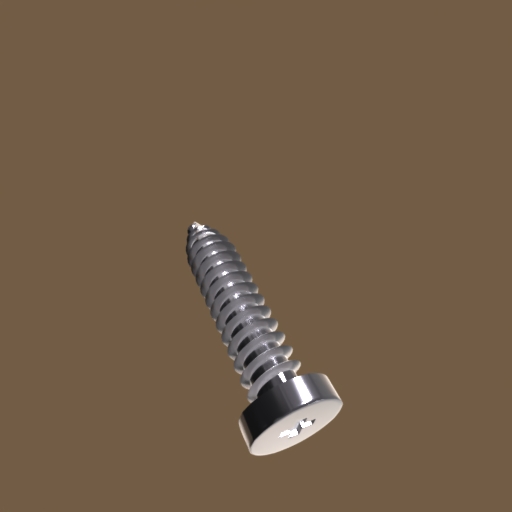
Label: screw